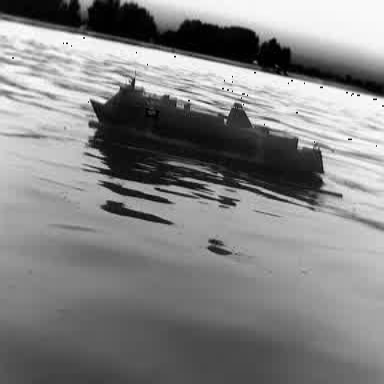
There is a container_ship in the infrared image.